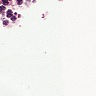
Metastatic tissue present: no